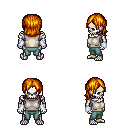
a pixel art fantasy rpg character, male body template, skeleton, white sleeveless shirt, teal pants, dark blonde long bangs hairstyle, white cloth bracers, four views (front, back, left, right), 2x2 character sprite sheet, small pixel art, hard edges, no anti-aliasing